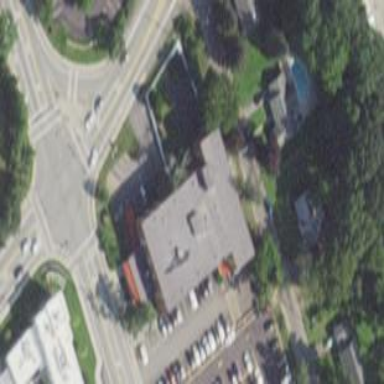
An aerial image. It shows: Building.